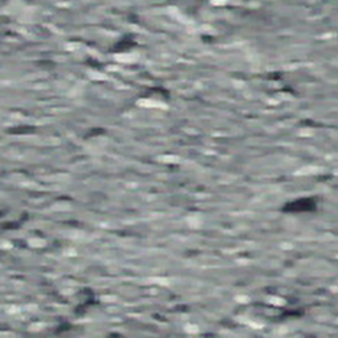
Label: other